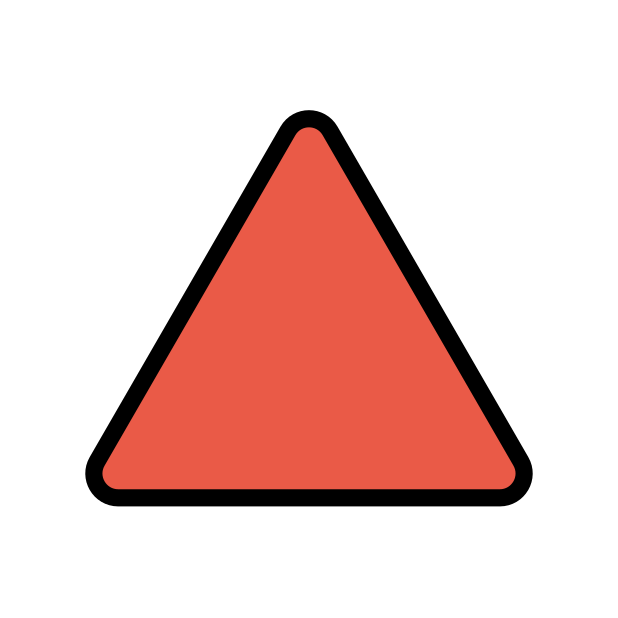
Emoji: 🔺
Name: up-pointing red triangle
Unicode: 0x1f53a